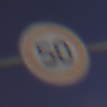
Verkehrszeichen: Geschwindigkeit50
Umgebung: Outdoor, Urban
Tageszeit: Night
Wetter: PartlyCloudy
Licht: Natural
Jahreszeit: NotSpecified
Kontrast: HighContrast